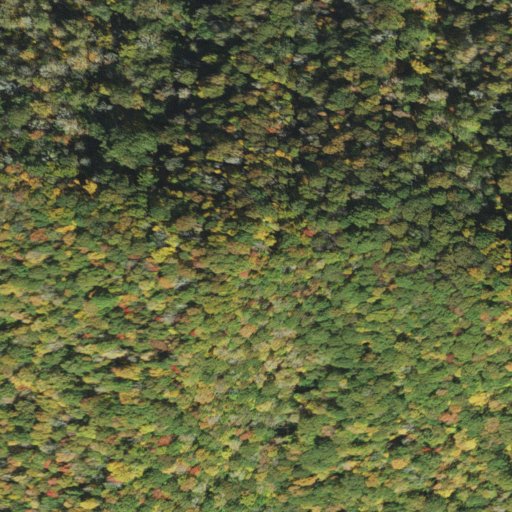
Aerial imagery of ridge(s) in North Carolina named Sunkota Ridge containing deciduous forest and mixed forest